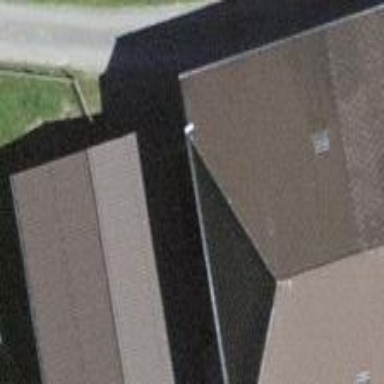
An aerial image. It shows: Gabled roof on farm auxiliary building.